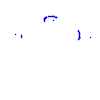
Particle: kaon